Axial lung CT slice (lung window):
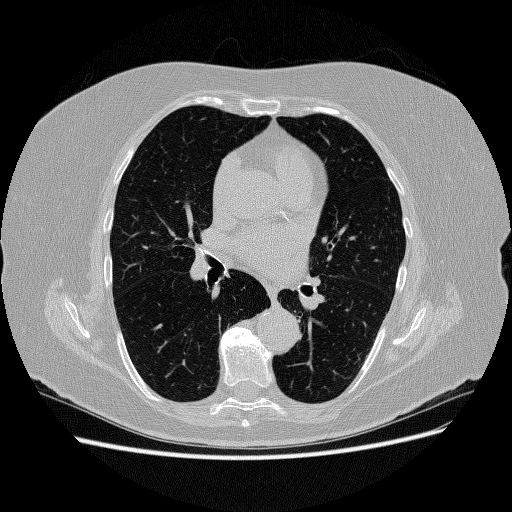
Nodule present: no